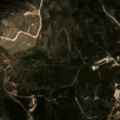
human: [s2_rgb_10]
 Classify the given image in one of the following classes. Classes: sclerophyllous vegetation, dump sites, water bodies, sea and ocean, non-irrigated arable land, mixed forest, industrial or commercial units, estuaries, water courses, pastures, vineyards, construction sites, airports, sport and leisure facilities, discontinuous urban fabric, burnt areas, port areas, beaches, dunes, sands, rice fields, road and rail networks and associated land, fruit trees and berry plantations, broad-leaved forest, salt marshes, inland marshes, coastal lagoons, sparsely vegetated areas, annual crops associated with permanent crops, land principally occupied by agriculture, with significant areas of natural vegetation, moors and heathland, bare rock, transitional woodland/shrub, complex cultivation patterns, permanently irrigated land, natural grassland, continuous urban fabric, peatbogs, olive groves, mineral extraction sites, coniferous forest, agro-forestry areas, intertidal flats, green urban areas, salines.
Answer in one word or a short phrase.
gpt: pastures, annual crops associated with permanent crops, land principally occupied by agriculture, with significant areas of natural vegetation, natural grassland, transitional woodland/shrub